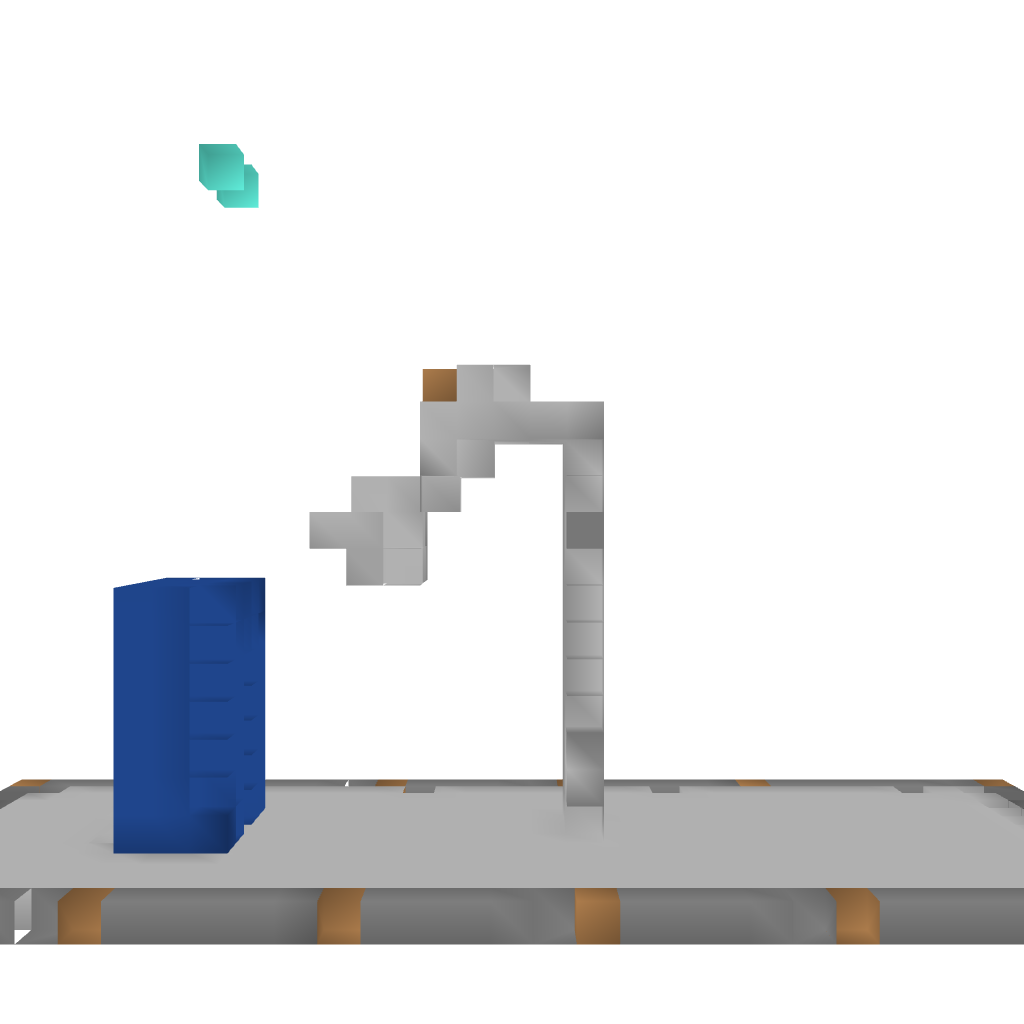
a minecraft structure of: Human fountain